Question: I am trying to do discrete Fourier transforms in C.
Initially just the brute-force method. First I had the program open a data file (of amplitudes) and put the data into an array (just one, since I'm limiting myself to real-valued input).
But the transform looked wrong, so instead I tried to generate a simple wavefunction and check whether it transforms properly.
Here's my code, stripped of the bells and whistles:
'''
#include <math.h>
#include <stdio.h>
#include <stdlib.h>
#include <string.h>
#define M_PI 3.14159265358979323846
//the test wavefunction
double theoretical(double t)
{
double a = sin(M_PI * t) + 2 * sin(2 * M_PI * t) + 4 * sin(4 * M_PI * t);
return a;
}
//-------------------------------------------------------------------------
void dftreal(double inreal[], double outreal[], double outimag[], int linecount)
{
int n, k;
for (k = 0; k < linecount; k++)
{
double sumreal = 0;
double sumimag = 0;
for (n = 0; n < linecount; n++)
{
double angle = 2 * M_PI * n * ( k / (double) linecount);
sumreal += inreal[n] * cos(angle);
sumimag += inreal[n] * sin(angle);
}
outreal[k] = sumreal;
outimag[k] = sumimag;
}
}
//=========================================================================
int main(void)
{
int linecount = 44100;
//creates all necessary arrays
double inreal[linecount], outreal[linecount], outimag[linecount], p[linecount];
FILE *fout = fopen("Output.txt", "w");
for (int i = 0 ; i < linecount ; ++i)
{
inreal[i] = theoretical( i / (double) linecount);
}
//actually computes the transform
dftreal(inreal, outreal, outimag, linecount);
for (int i = 0 ; i < linecount ; ++i)
{
p[i] = 2*(outreal[i] * outreal[i] + outimag[i] * outimag[i]);
fprintf(fout, "%f %f
", (i / (double) linecount), p[i]);
}
fclose(fout);
printf("
End of program");
getchar();
return 0;
}
'''
The program compiles, completes, but instead of several sharp peaks on a power(frequency) plot, I get this: .
A single frequency or different frequencies give the exact same inverted-bathtub-curve.
I checked several sources about the DFT and I still don't know what is going wrong, there do not seem to be any glaring errors with the function:
'''
dftreal
'''
itself. I'd like to ask for help on what could be causing the issue. I'm using the MinGW compiler on Windows 7. Thanks!
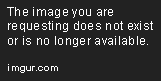
Answer: The good news is that there is nothing wrong with your 'dftreal' implementation.
The problem, if one could call it that, is that the test waveform you are using includes frequency components which are of very low frequencies relative to your sampling rate 'linecount'. Correspondingly, the DFT shows that the energy is concentrated in the first few bins, with some spectral leakage into higher bins since the waveform frequency components aren't exact multiples of the sampling rate.
If you increase the test waveform frequencies by making the frequency relative to the sampling frequency with for example:
'''
//the test wavefunction
double theoretical(double t)
{
double f = 0.1*44100;
double a = sin(2 * M_PI * f * t) + 2 * sin(4 * M_PI * f * t) + 4 * sin(8 * M_PI * f * t);
return a;
}
'''
You should get a plot such as:
<URL>